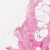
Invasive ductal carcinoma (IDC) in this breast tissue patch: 0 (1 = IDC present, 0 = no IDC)